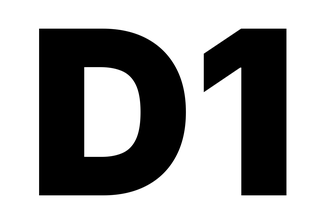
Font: Inter_Black